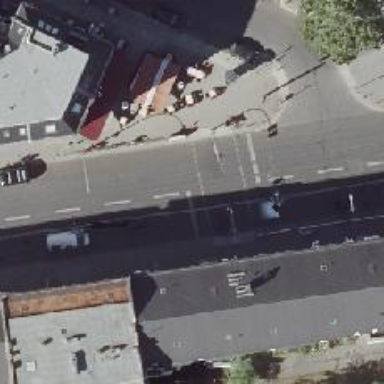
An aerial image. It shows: Tertiary road with asphalt surface. There are separate sidewalks and exclusive lanes for cyclists on both sides.